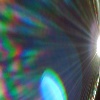
Label: sunburn